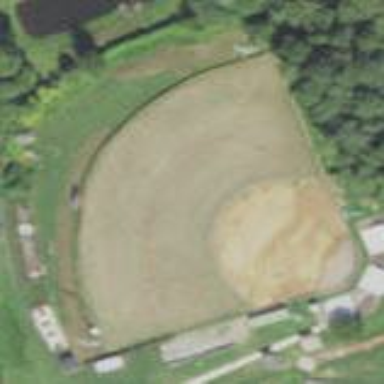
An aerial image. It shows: Baseball pitch for leisure land activities.